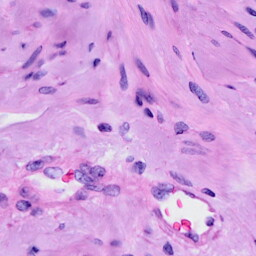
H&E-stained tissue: Cervix